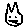
Label: cat